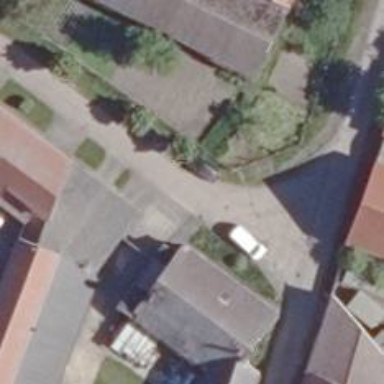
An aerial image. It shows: Residential road with concrete surface.